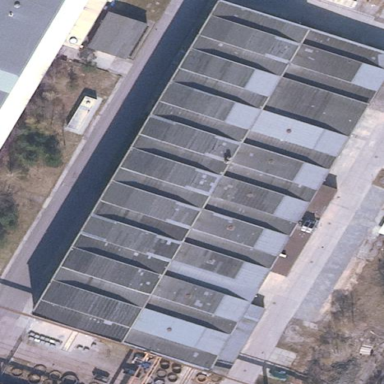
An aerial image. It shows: Industrial building.